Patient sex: M
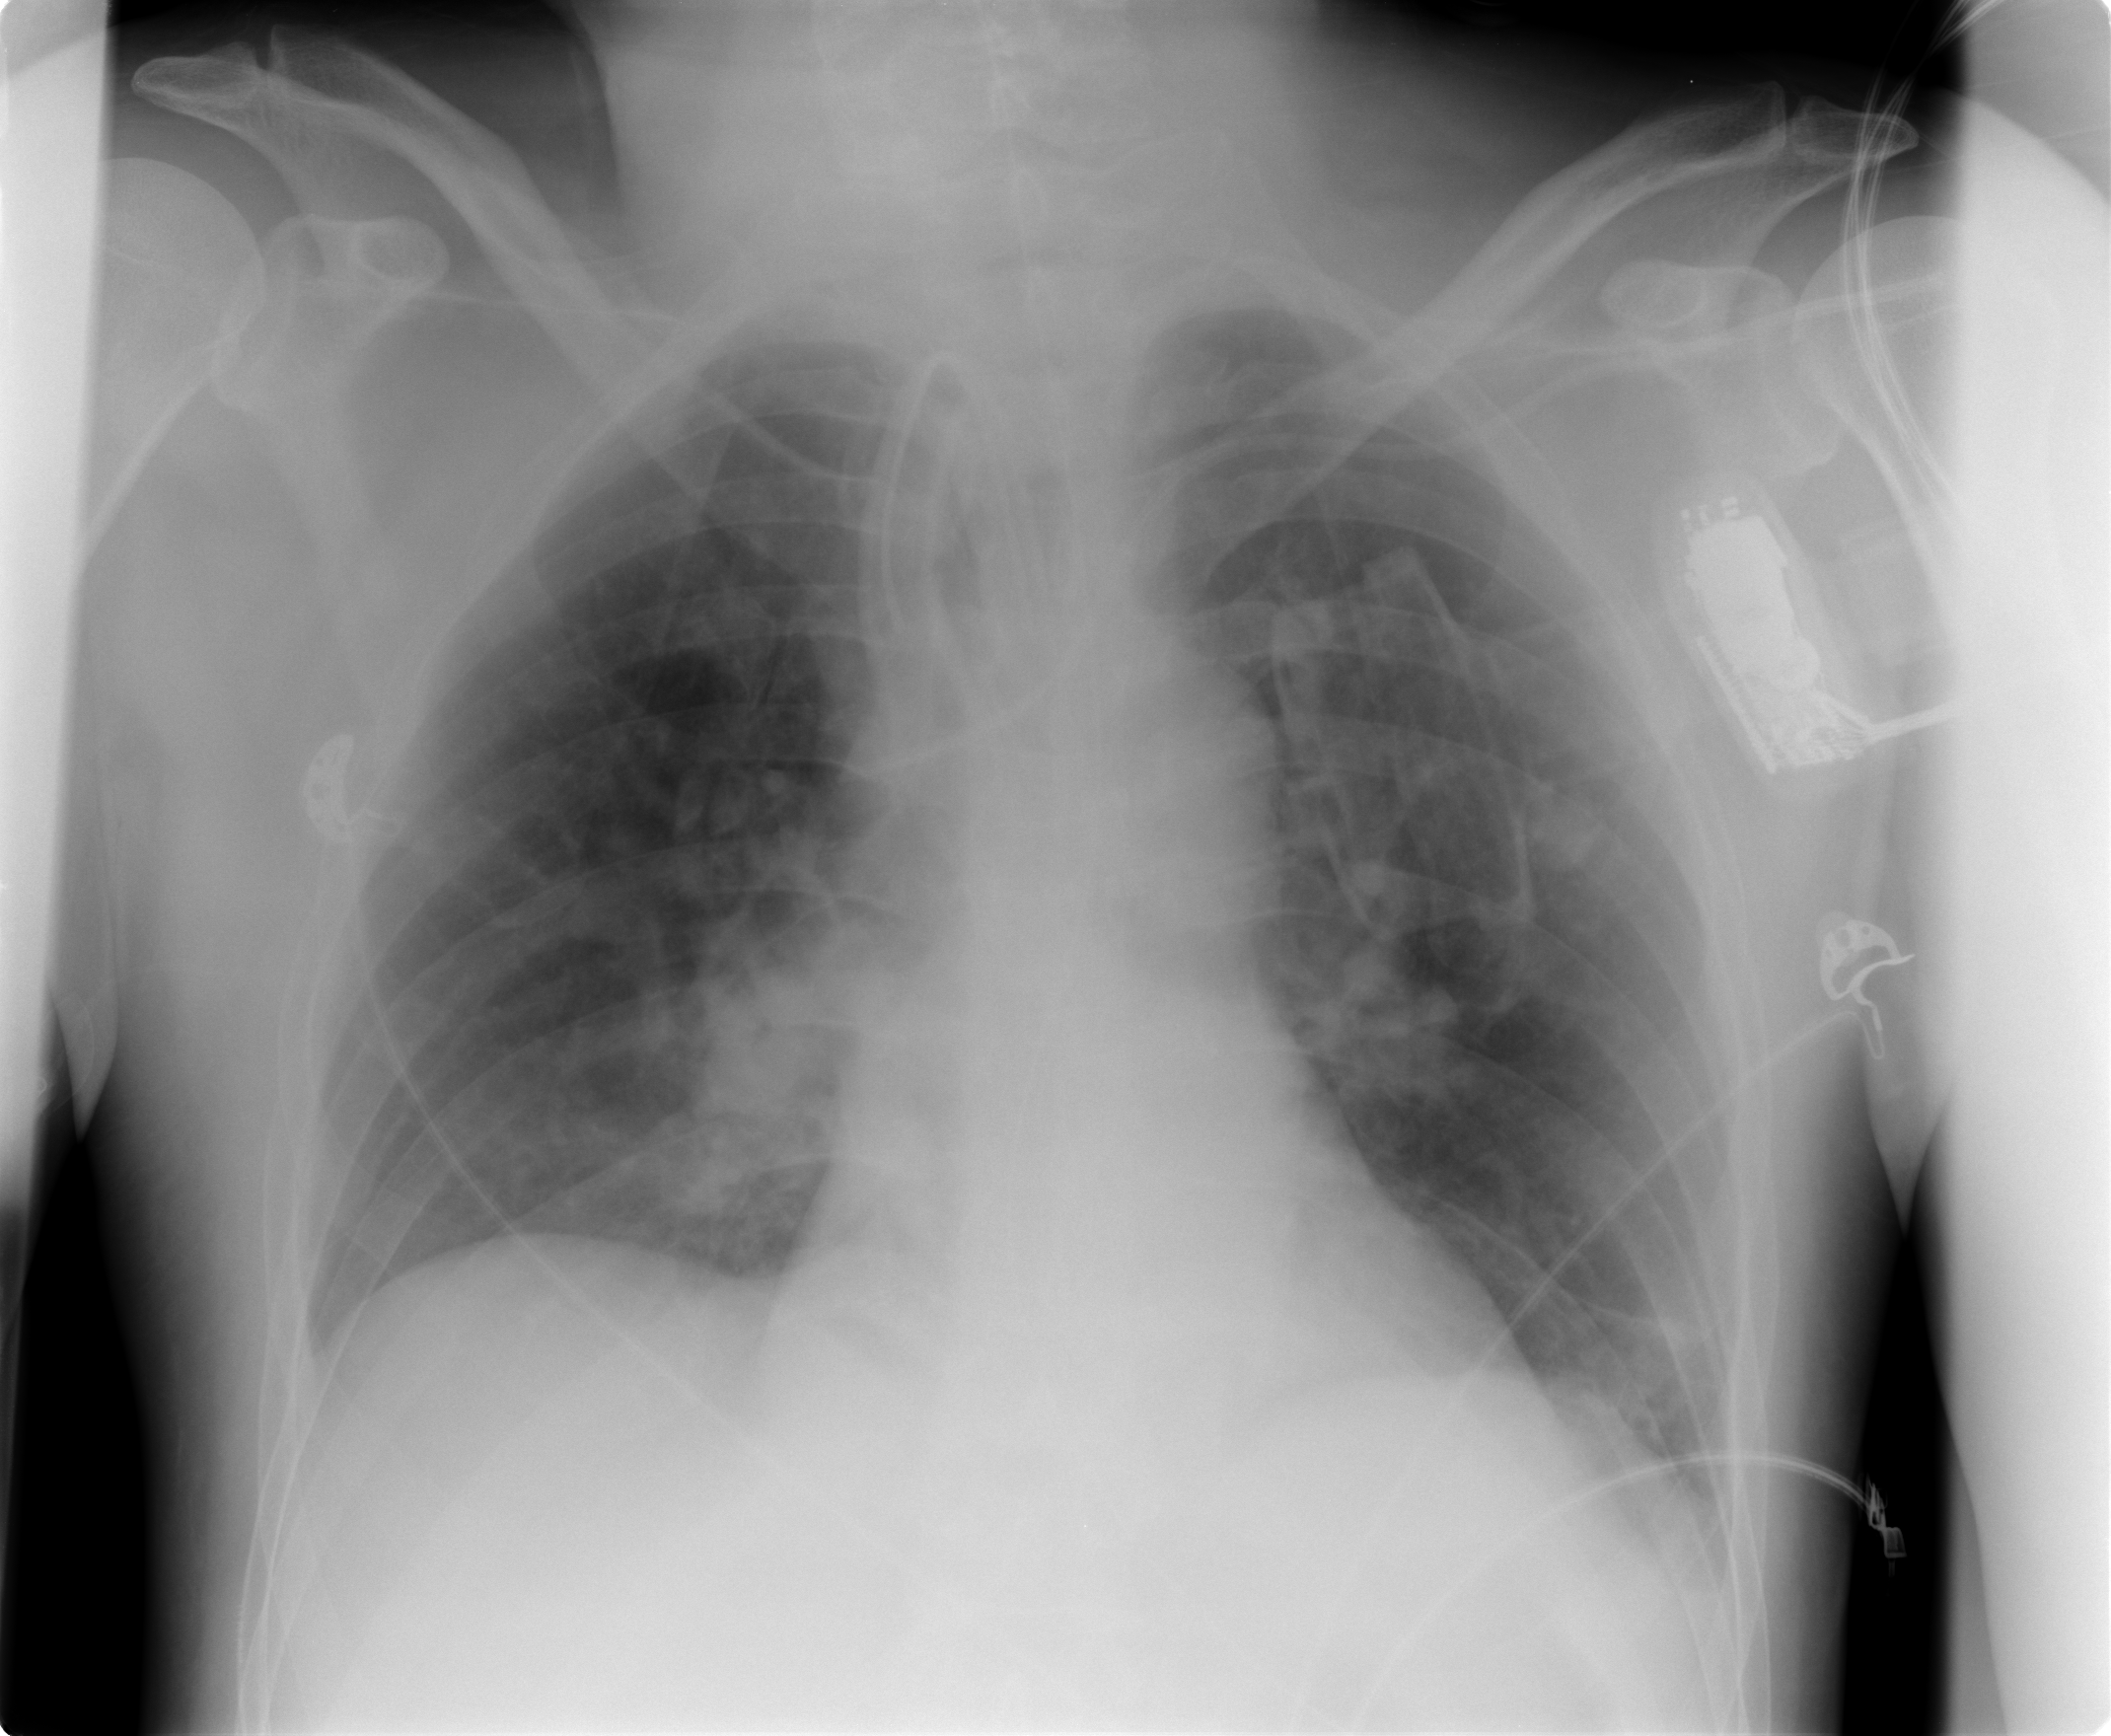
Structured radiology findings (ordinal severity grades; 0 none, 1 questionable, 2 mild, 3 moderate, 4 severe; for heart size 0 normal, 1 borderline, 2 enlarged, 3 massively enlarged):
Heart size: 0
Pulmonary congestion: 0
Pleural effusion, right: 0
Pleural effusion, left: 1
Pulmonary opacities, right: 3
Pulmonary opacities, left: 2
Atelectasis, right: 2
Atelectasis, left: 2